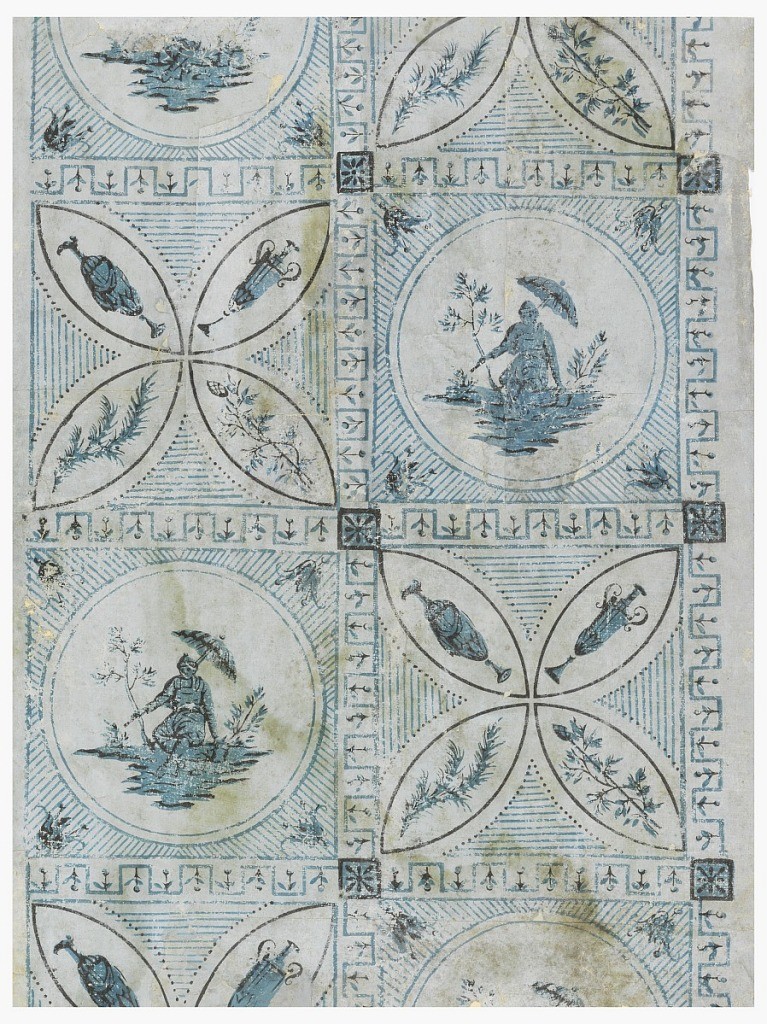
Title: Sidewall
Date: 1796–1800
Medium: Block-printed on handmade paper
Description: Vertical rectangle. Repeating pattern of squares containing alternately a circle enclosing a seated figure holding a parasol, and four intersecting arcs enclosing urns and foliage. The large squares are separated by simple meander bands set with conventionalized tulips.